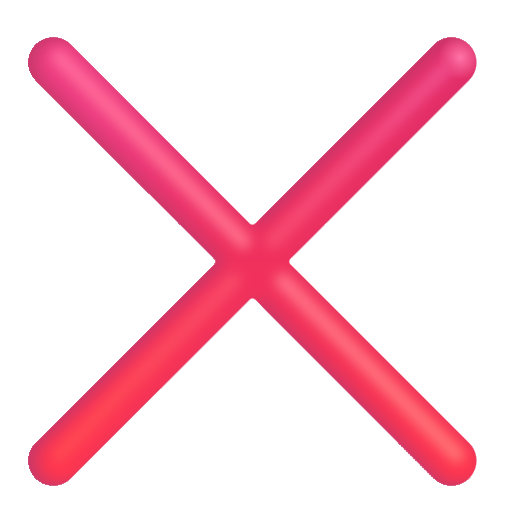
cross mark color